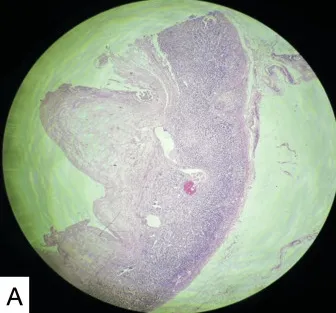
(A) 4x magnification of the excised cyst wall showing cells of adrenal origin.
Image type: pathology (h&e)